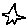
Label: star